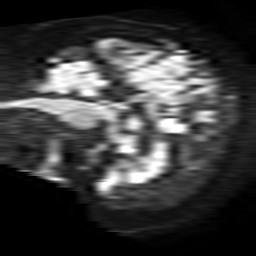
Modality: TRACE
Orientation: sagittal
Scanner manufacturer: philips
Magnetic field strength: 1.5 T
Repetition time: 3.838 s
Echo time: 0.09755 s